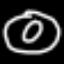
Label: donut